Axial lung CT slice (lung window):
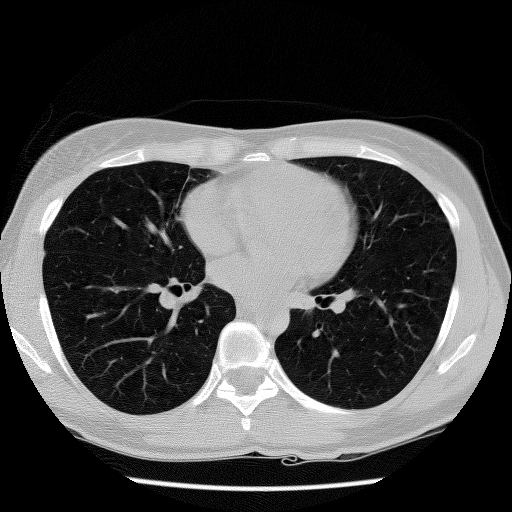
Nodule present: no